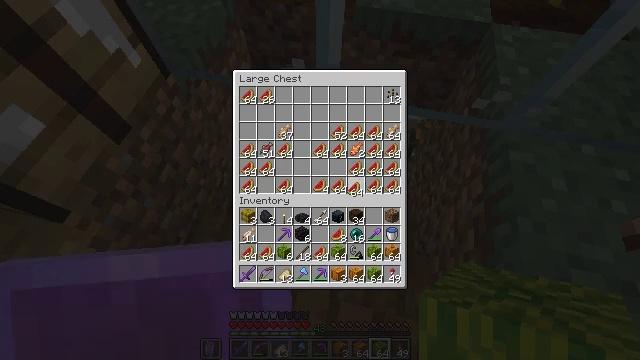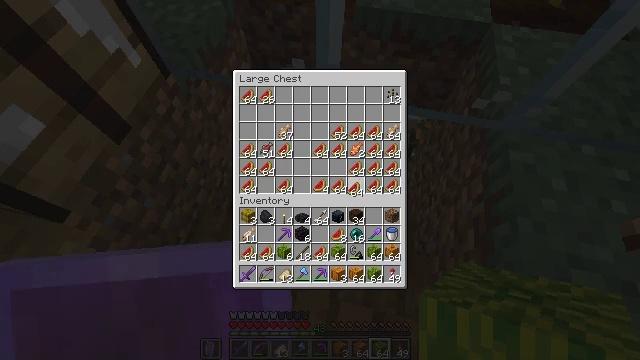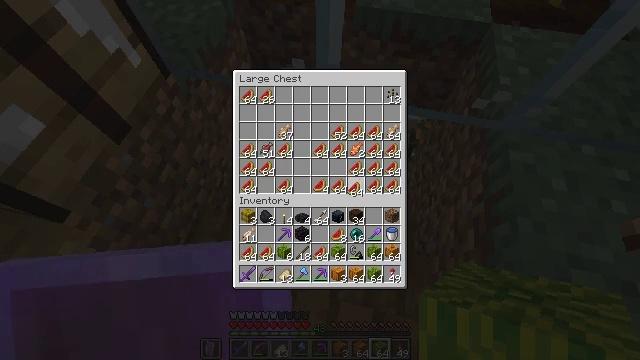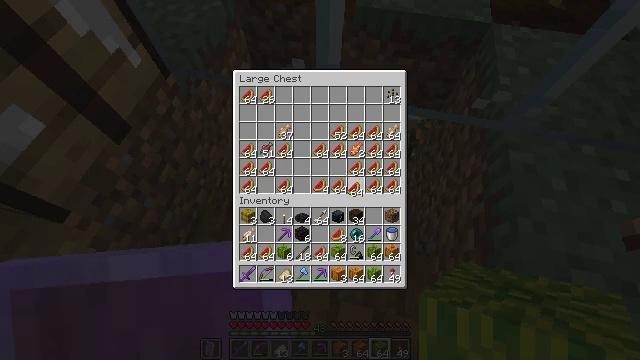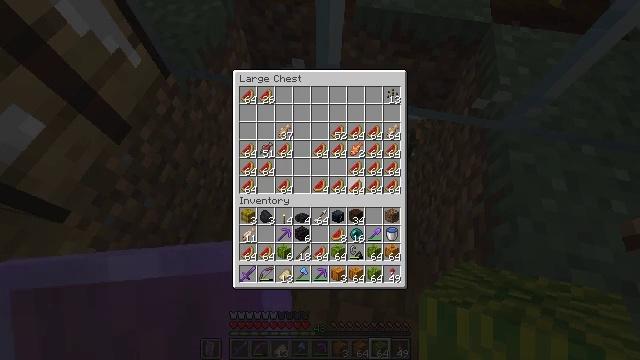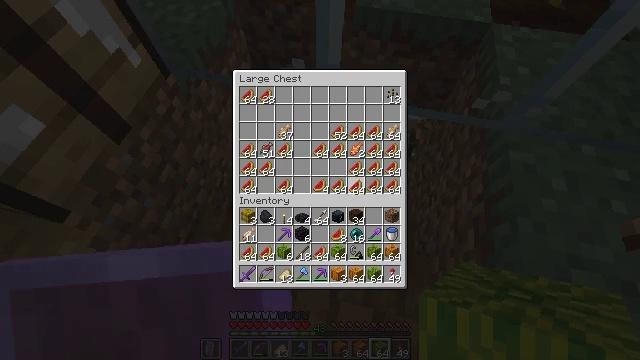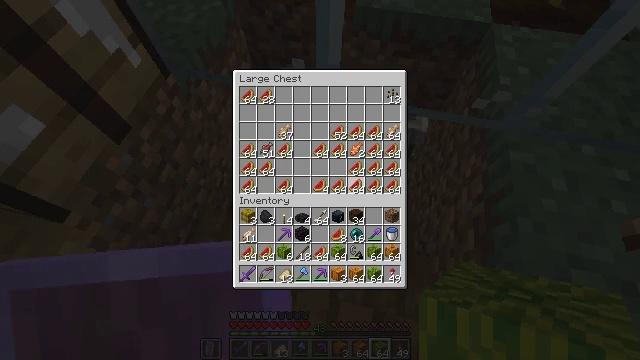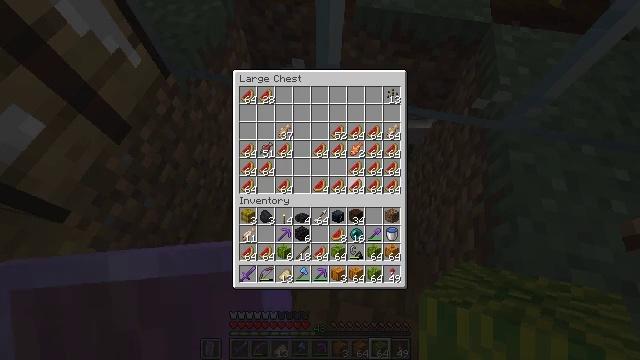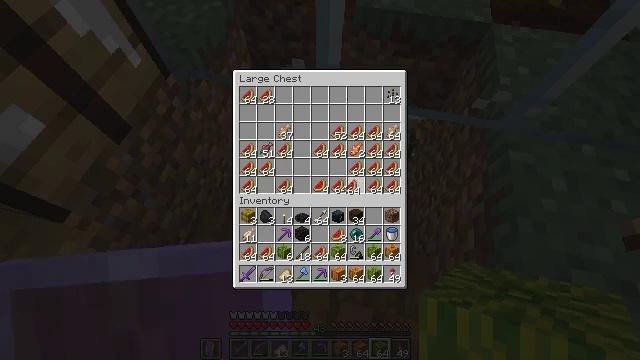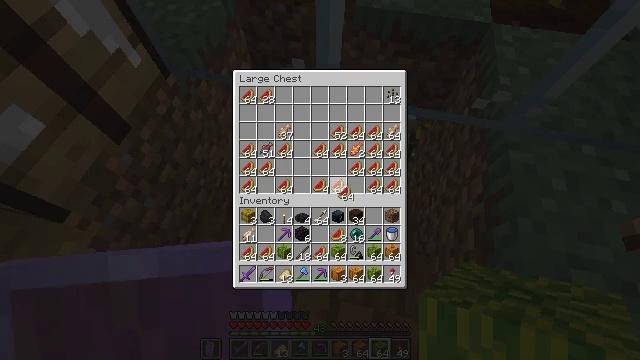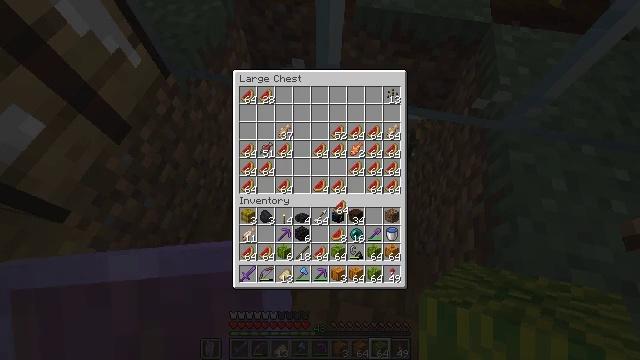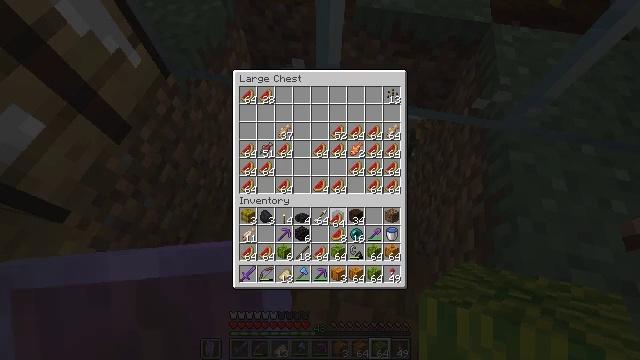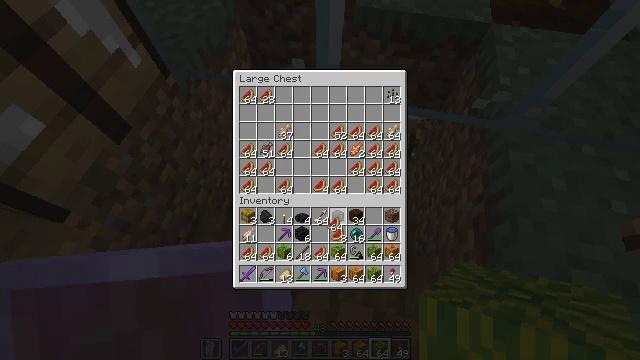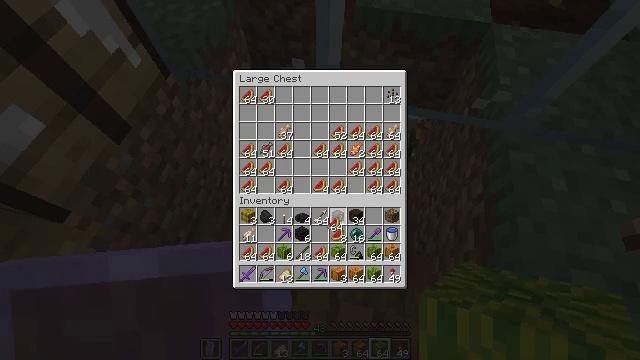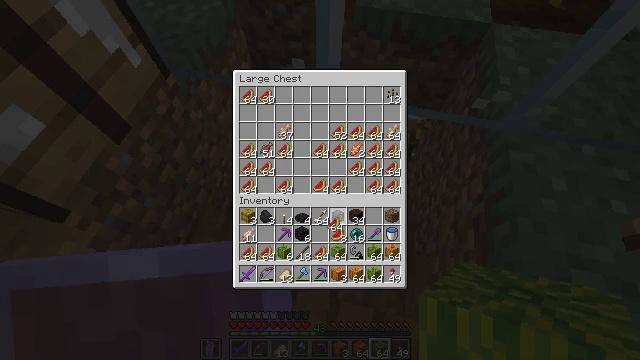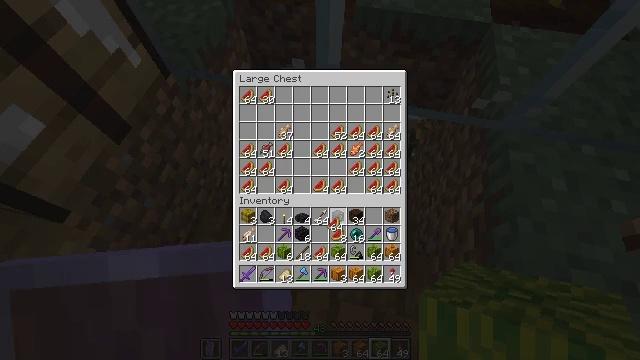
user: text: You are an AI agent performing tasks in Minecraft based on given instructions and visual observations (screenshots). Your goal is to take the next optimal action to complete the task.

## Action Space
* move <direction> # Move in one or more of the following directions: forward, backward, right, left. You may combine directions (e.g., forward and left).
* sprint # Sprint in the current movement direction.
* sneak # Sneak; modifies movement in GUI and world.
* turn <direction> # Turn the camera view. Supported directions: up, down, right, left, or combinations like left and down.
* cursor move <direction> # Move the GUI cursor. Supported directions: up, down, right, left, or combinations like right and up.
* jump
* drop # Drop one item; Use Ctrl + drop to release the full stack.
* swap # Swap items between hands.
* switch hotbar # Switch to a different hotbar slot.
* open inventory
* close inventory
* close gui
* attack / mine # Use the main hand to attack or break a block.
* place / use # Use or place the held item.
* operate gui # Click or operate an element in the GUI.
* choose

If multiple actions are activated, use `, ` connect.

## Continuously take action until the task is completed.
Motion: motion action
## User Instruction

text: Craft a melon with melon slices.
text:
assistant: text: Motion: sneak
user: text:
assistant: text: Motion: sneak
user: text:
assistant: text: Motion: sneak
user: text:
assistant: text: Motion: sneak
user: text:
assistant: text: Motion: sneak
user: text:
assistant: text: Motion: sneak
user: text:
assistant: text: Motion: sneak
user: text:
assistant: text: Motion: no_op
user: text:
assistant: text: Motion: no_op
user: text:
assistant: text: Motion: turn down
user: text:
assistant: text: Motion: turn down
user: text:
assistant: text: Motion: no_op
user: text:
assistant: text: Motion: no_op
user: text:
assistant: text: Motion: no_op
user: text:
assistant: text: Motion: no_op
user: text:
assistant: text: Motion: no_op
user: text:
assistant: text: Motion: no_op
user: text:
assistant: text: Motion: no_op
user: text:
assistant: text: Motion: no_op
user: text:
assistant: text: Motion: no_op
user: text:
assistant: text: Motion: no_op
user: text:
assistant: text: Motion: attack / mine
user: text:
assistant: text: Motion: attack / mine
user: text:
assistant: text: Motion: attack / mine
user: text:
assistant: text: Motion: no_op
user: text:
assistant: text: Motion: no_op
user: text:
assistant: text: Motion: no_op
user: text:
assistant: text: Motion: no_op
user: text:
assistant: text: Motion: no_op
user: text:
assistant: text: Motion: turn right and up